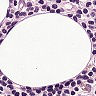
Metastatic tissue present: no